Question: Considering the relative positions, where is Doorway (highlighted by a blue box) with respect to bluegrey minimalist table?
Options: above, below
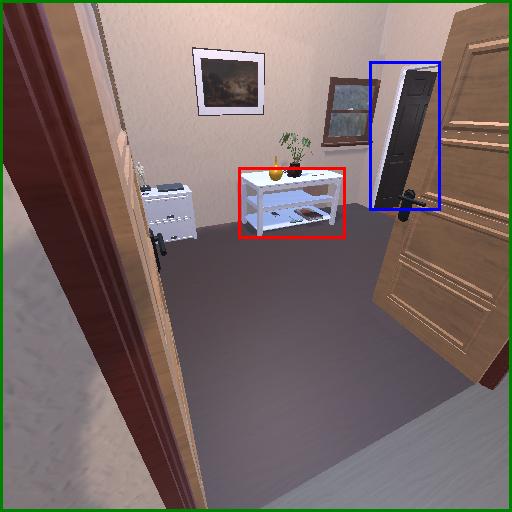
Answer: above